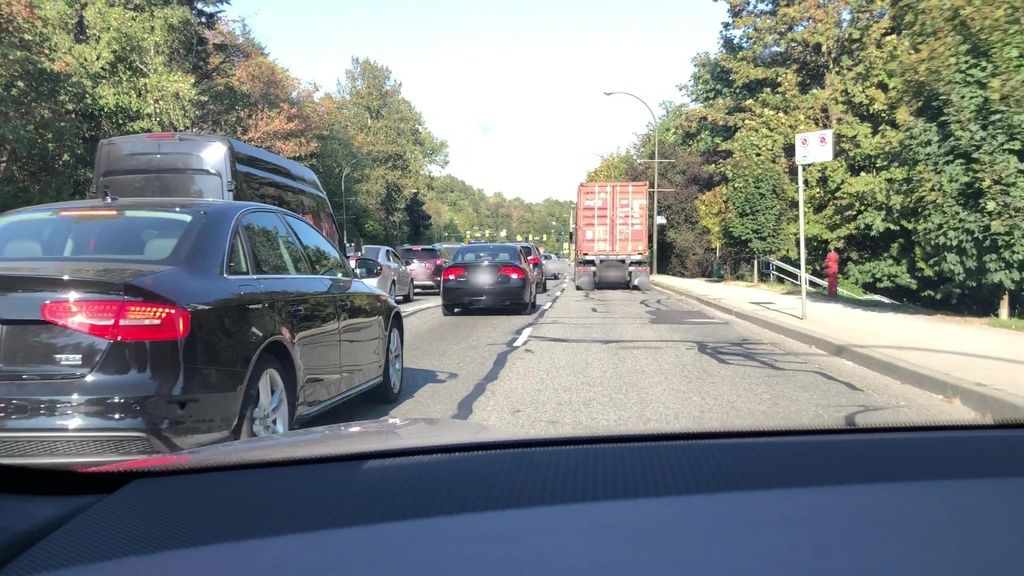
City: vancouver